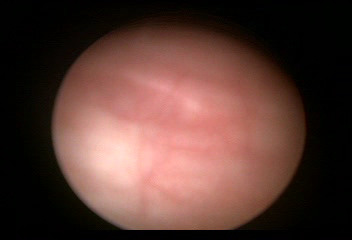
Modality: WLC
Class: Normal mucosa
Bladder cancer association: No